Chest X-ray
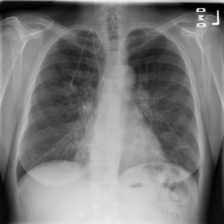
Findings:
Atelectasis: negative
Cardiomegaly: negative
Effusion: negative
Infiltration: positive
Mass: negative
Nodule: negative
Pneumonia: negative
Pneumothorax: negative
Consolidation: negative
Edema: negative
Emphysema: negative
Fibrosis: negative
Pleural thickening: negative
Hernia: negative